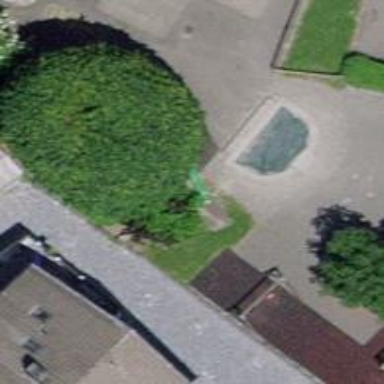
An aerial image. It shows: Playground with slide.